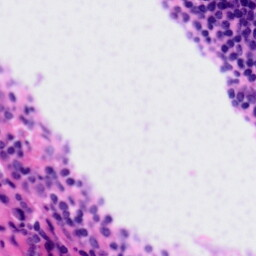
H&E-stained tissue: Tonsil